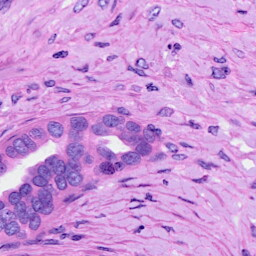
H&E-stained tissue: Ovarian